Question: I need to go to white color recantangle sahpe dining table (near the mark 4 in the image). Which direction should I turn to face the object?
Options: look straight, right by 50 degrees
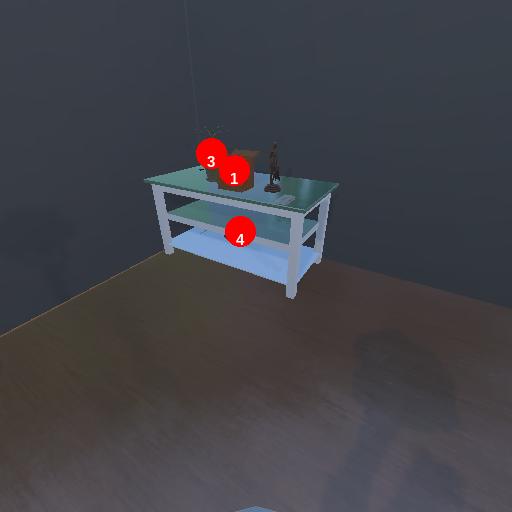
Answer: look straight